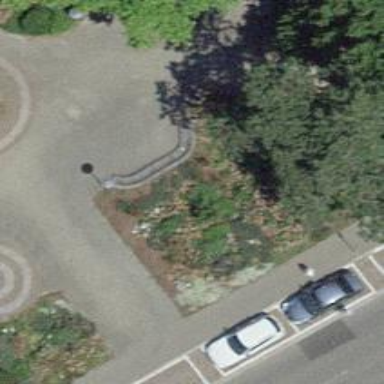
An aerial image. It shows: Bench for seating.